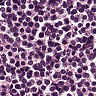
Metastatic tissue present: no